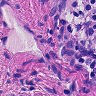
Metastatic tissue present: no